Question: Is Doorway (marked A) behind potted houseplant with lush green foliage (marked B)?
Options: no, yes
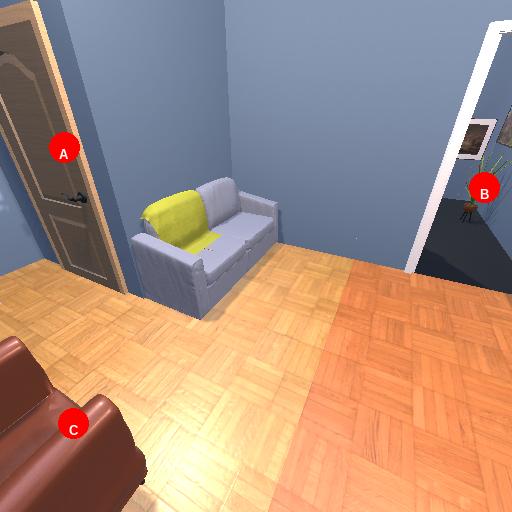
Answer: no